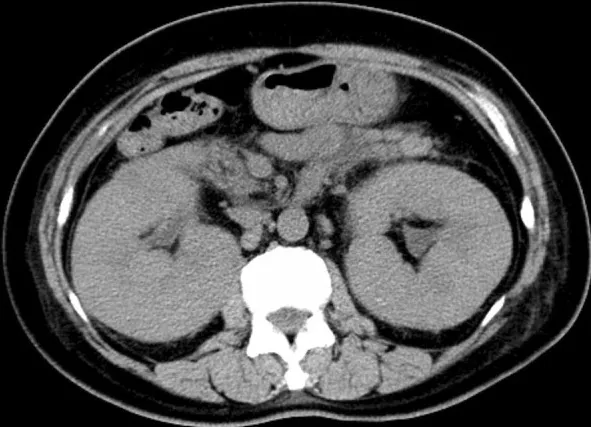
Abdominal computed tomography scan showing the bilateral enlarged kidney as well as retroperitoneal lymphadenopathy.
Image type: radiology (ct)